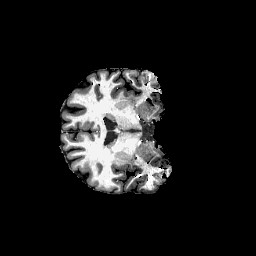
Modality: T1w
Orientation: axial
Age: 30
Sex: male